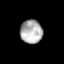
Tissue: skin
Cell type: Epithelial cells
Senescence score: 0.2739
Nuclear area (px): 513
Mean DAPI intensity: 174.138